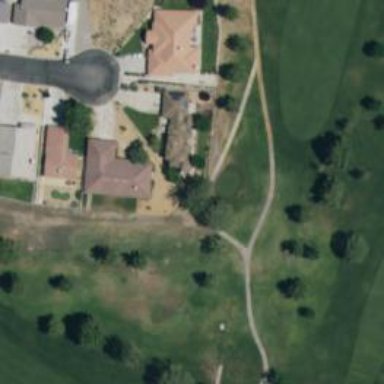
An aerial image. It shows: Pathway for golfing.